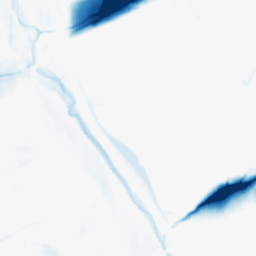
Category: morphological
Decomposition family: morphological_ellipse
Decomposition parameters: operation: closing
width: 50
height: 5
Upsampling method: linear_exact
Upsampling parameters: scale: 8
Upsampling scale: 8